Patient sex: F
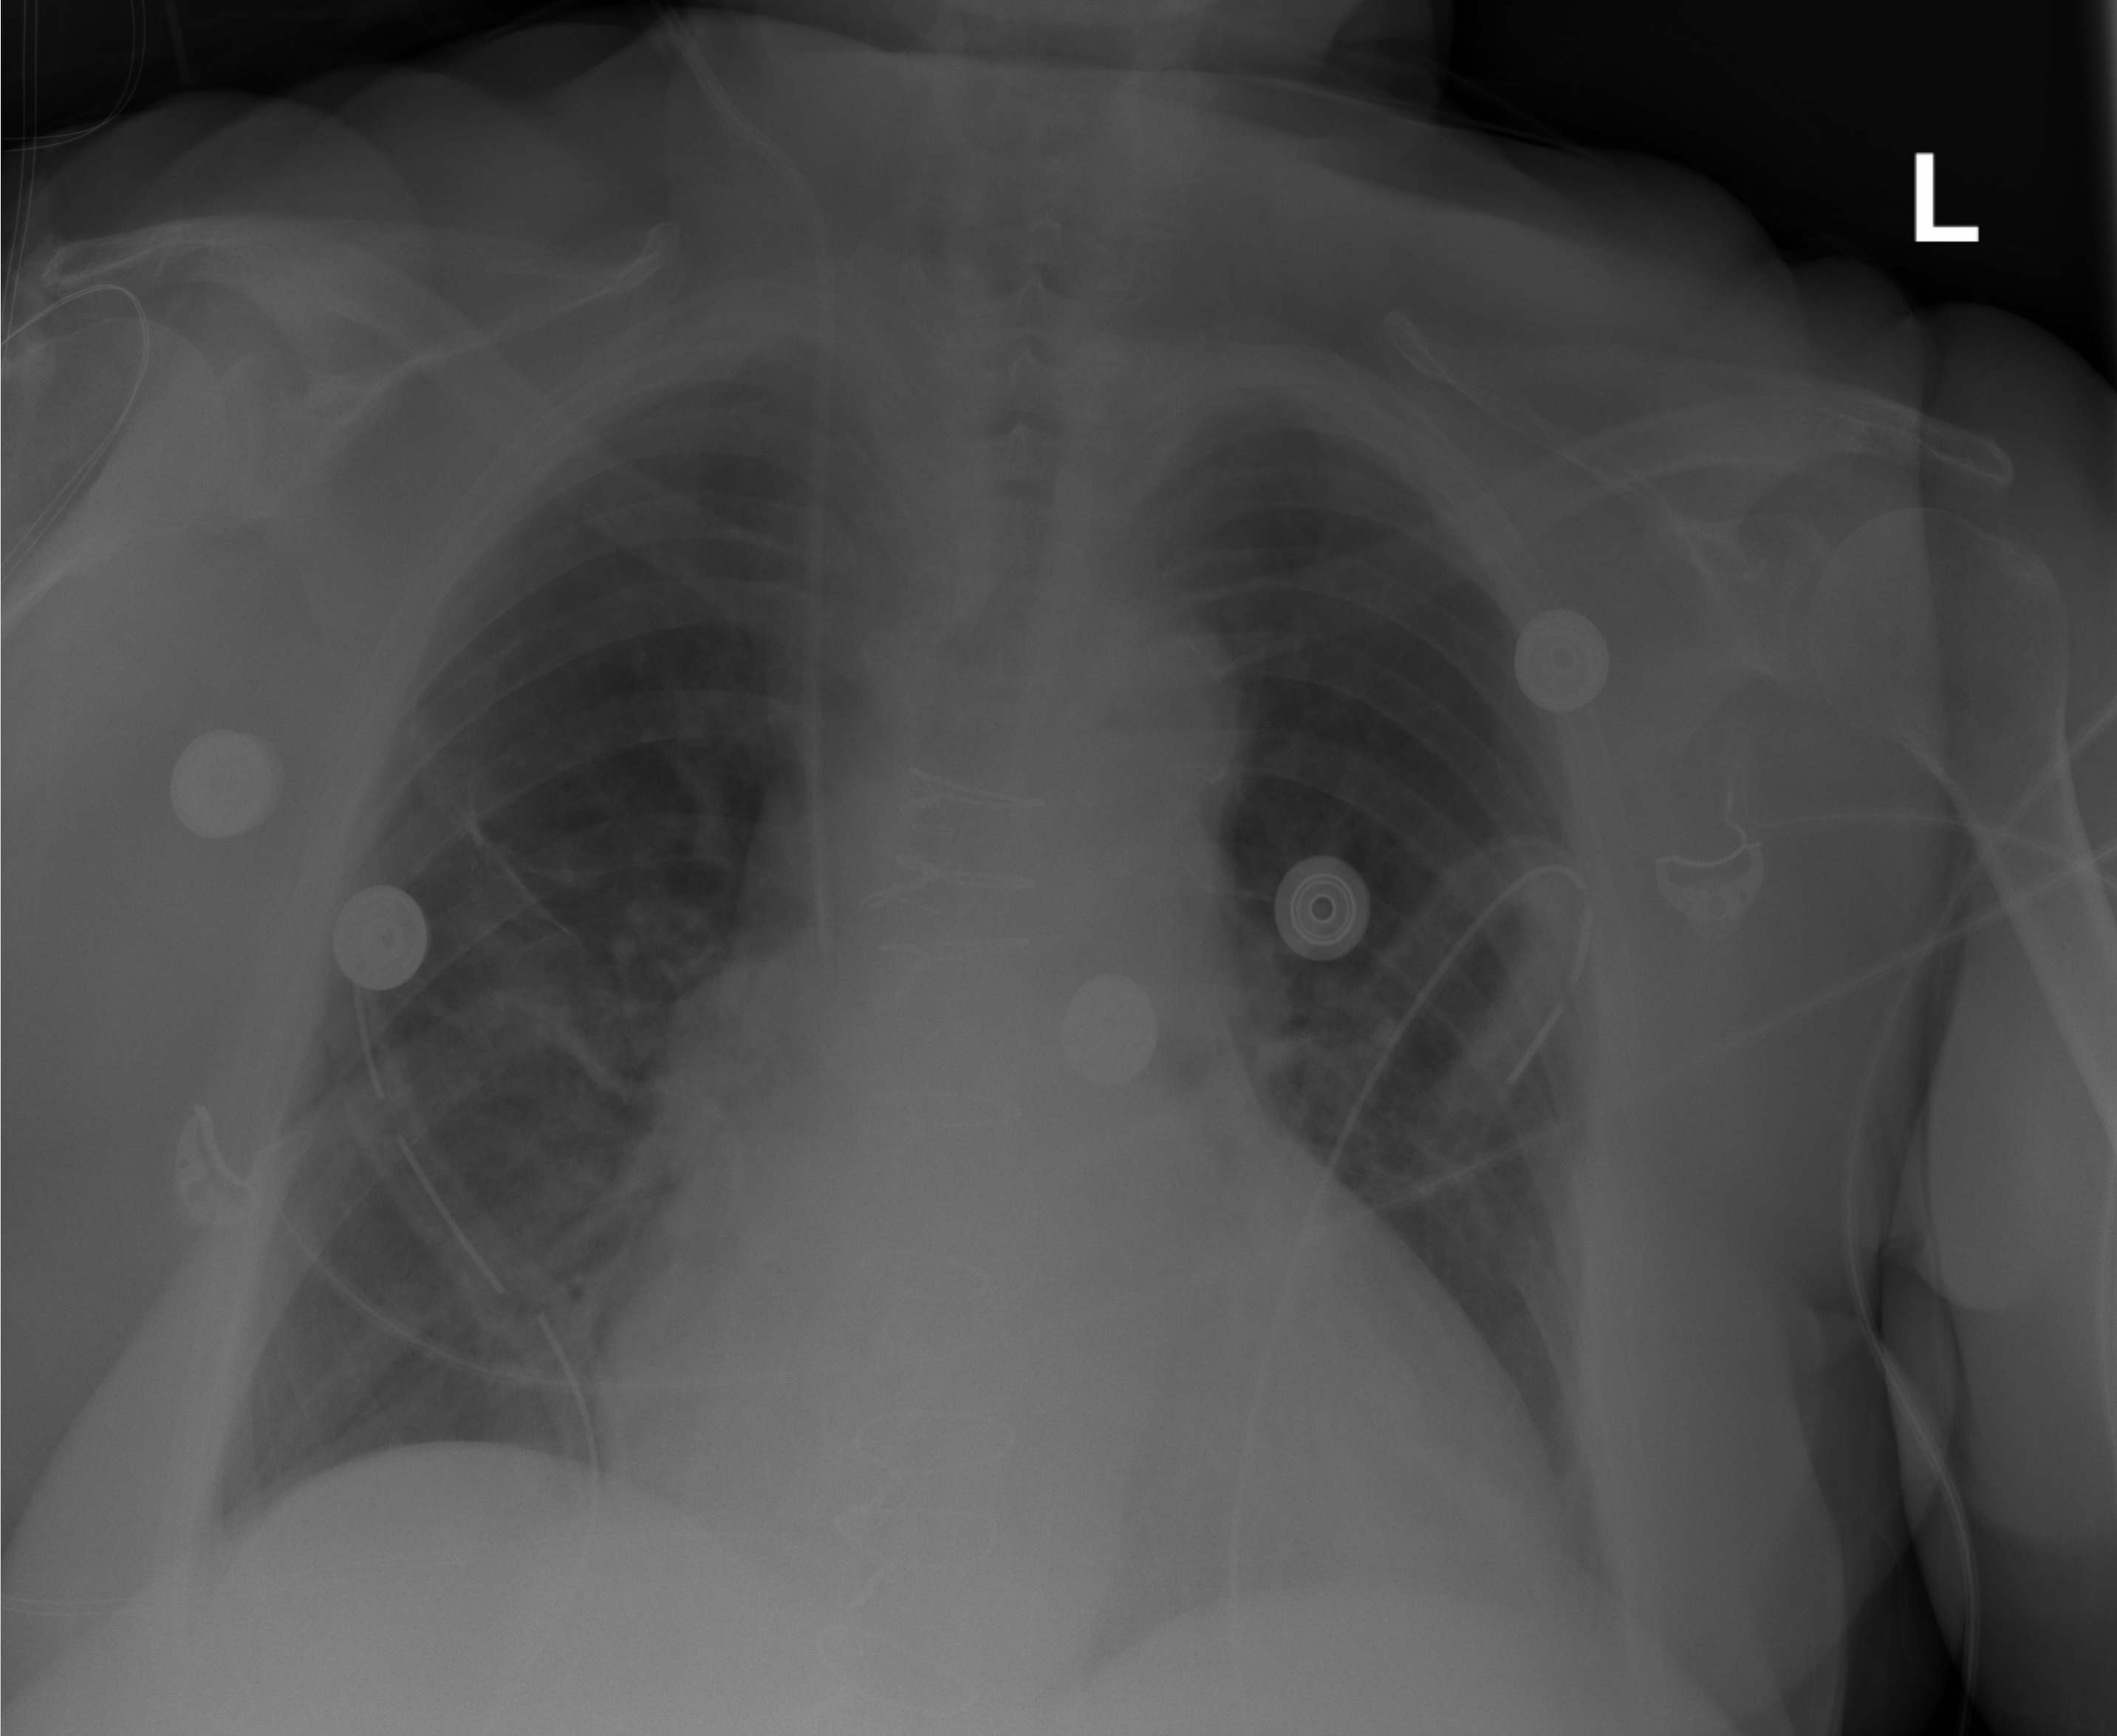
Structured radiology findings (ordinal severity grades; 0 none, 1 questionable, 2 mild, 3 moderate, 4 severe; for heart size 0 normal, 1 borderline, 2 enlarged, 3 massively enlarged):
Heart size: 2
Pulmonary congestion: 1
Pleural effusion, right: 0
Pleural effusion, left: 1
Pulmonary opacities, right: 0
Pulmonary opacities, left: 0
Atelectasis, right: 1
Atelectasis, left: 2